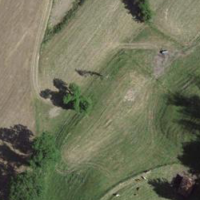
EUNIS habitat code: 41
Species observed at this site:
Dactylis glomerata